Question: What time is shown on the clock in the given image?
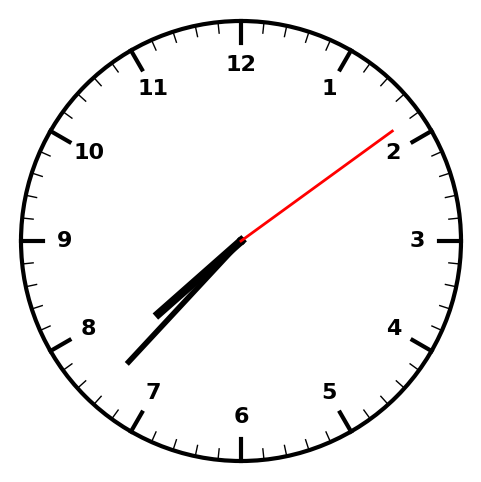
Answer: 07:37:09